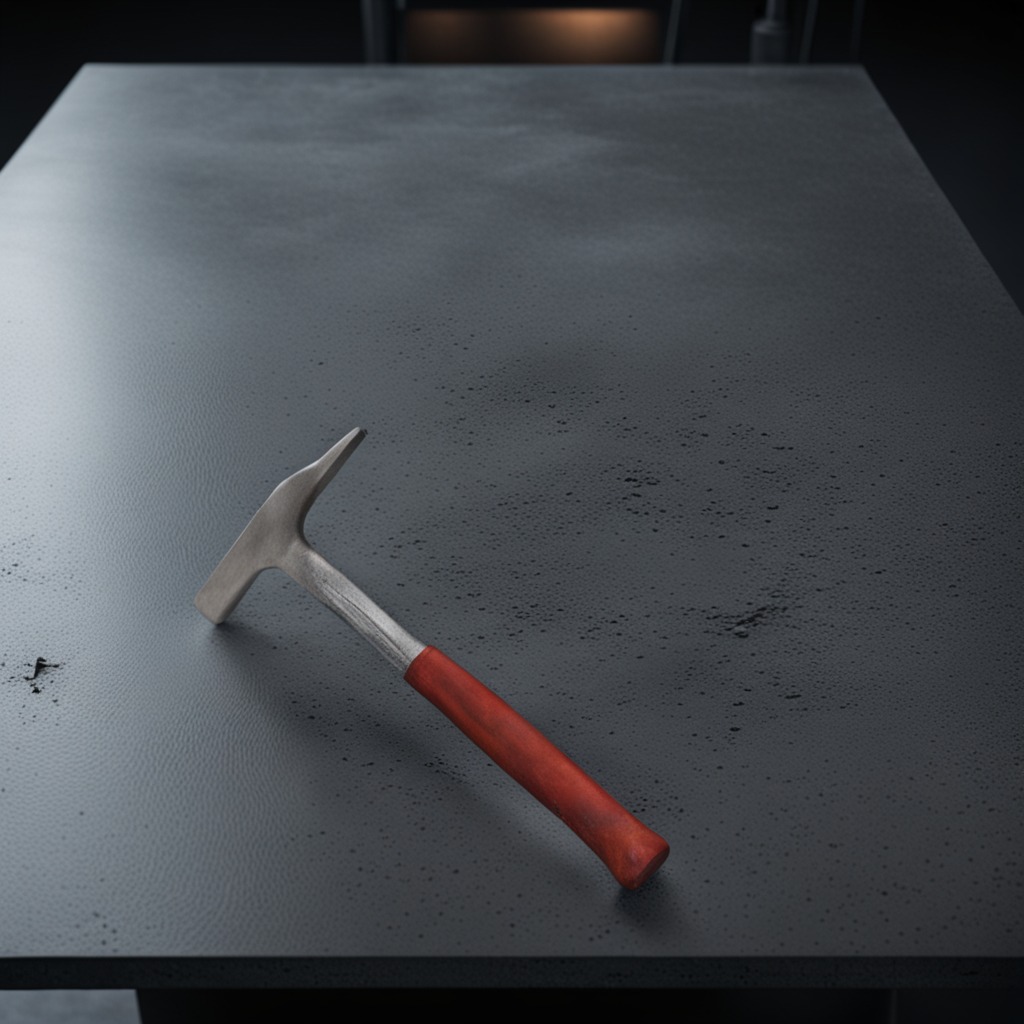
A hammer lying on a clean granite table inside a workshop at night